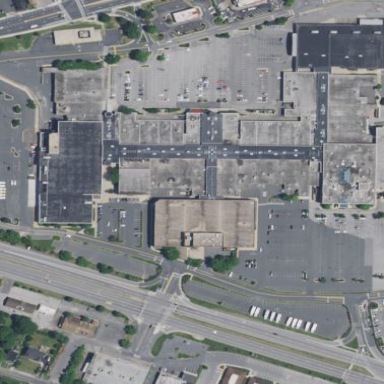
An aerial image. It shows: Retail area.